You are looking at the wavelet scalogram of a bearing's acceleration signal. What is the most likely bearing condition (normal, inner_race, outer_race, ball)?
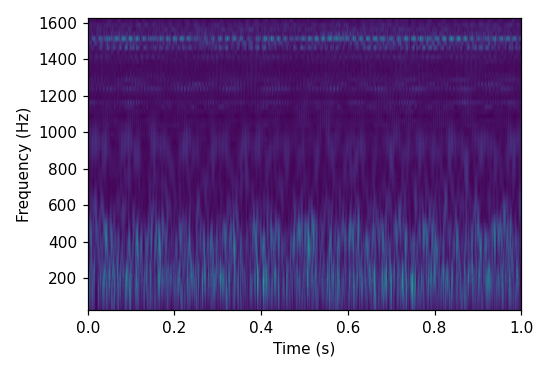
Answer: outer_race